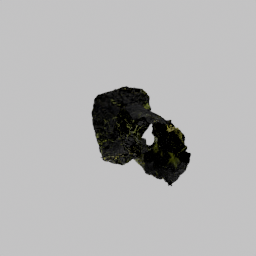
Label: nature